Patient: sex F, age 59
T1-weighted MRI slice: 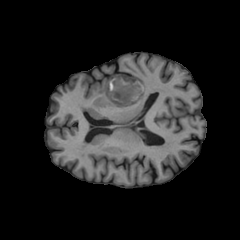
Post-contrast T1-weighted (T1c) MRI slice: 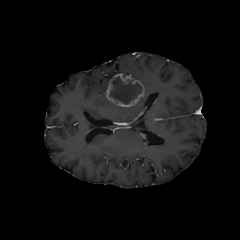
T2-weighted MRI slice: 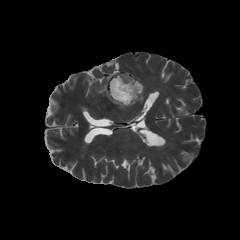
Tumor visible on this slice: yes
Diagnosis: Glioblastoma, IDH-wildtype
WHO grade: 4